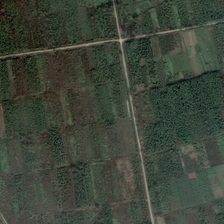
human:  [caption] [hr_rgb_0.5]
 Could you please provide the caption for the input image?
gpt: two roads crossing with each other separate this green farmland .

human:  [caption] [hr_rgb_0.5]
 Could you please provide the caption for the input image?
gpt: two roads crossing vertically are located in a farmland .

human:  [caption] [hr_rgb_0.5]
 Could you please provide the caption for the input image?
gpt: a cruciate ridge separates the green farmland to four pieces .

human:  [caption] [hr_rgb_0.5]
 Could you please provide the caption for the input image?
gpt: a cruciate ridge separates the green farmland to four pieces .

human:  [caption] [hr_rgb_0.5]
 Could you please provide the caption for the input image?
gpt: two vertically crossed small roads are in many pieces of farmlands .